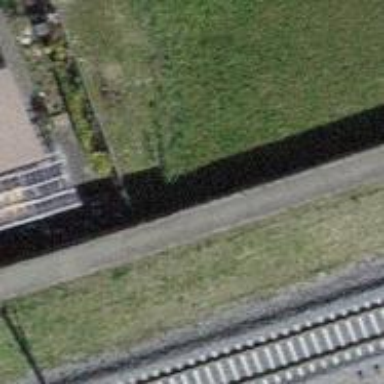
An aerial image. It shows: Path.